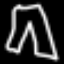
Label: pants